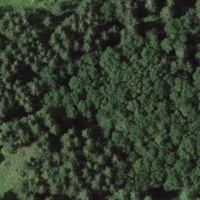
EUNIS habitat code: 44
Species observed at this site:
Lonicera acuminata